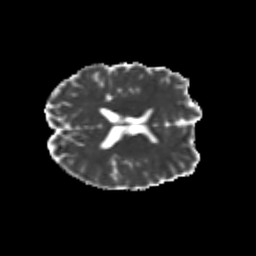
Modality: MD
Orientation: axial
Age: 24
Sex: male
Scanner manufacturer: siemens
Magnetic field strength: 3 T
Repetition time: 3.5 s
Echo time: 0.104 s